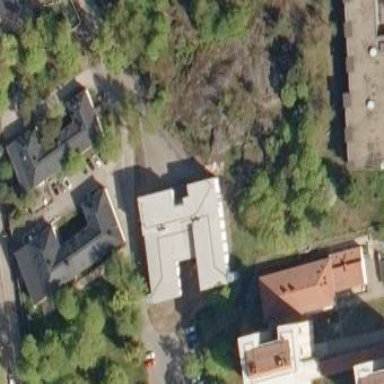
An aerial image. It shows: Hospital building.